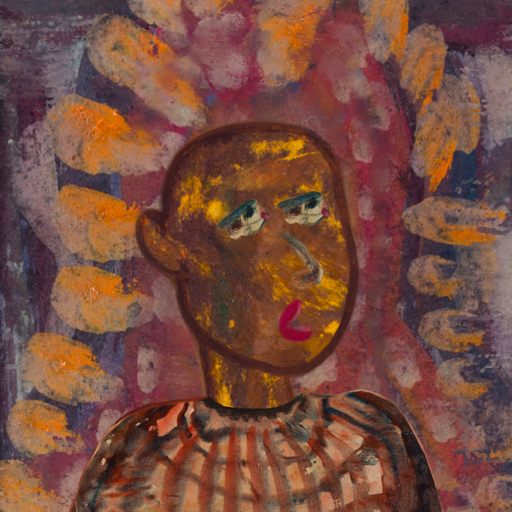
Background: Doll, Head And Neck Side: Comrade, Face Side: Pipe, Bust: Orphan, Hair Side: Blank, Head Accessory: Blank, Second Necklace: Blank, Necklace: Blank, Baby: Blank